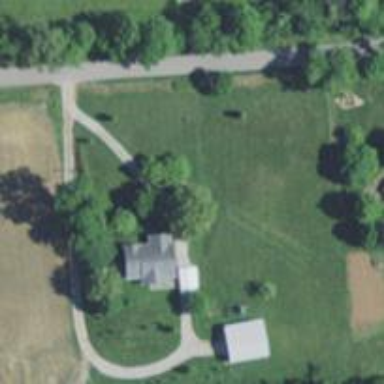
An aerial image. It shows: Driveway.